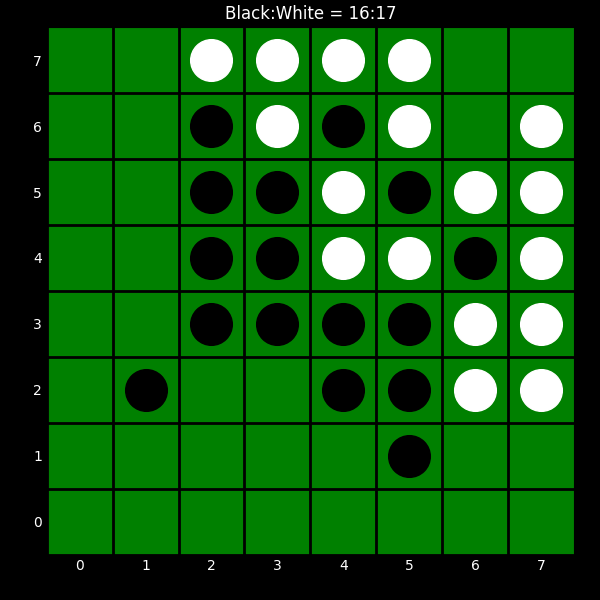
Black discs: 16
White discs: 17